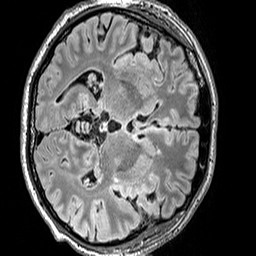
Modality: FLAIR
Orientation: axial
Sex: male
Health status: ill
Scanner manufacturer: siemens
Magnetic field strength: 3 T
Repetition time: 5 s
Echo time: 0.388 s